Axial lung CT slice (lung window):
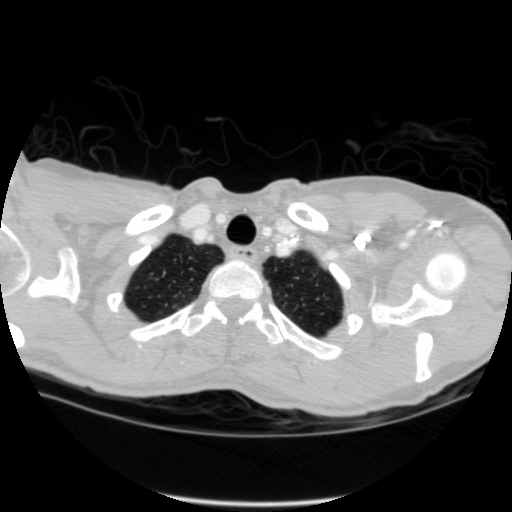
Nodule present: no